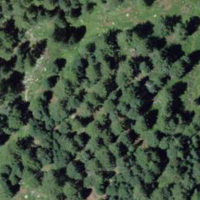
EUNIS habitat code: 43
Species observed at this site:
Vaccinium vitis-idaea